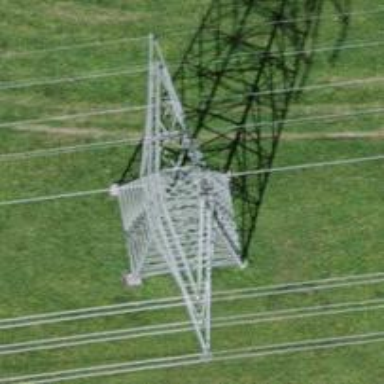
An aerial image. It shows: Power tower.